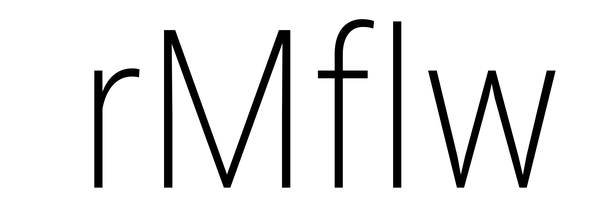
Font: Roboto_Condensed_ExtraLight